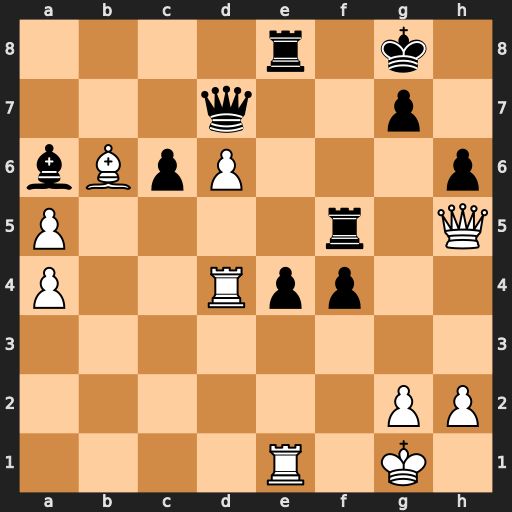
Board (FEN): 4r1k1/3q2p1/bBpP3p/P4r1Q/P2Rpp2/8/6PP/4R1K1
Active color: w
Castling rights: -
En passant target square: -
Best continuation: Qxe8+ Qxe8 d7 Qg6 d8=Q+